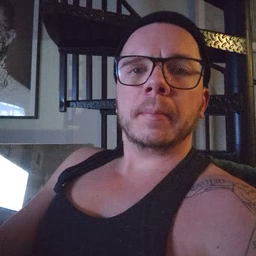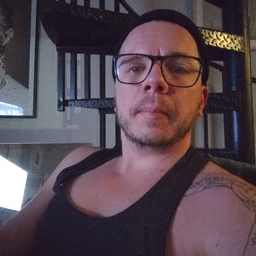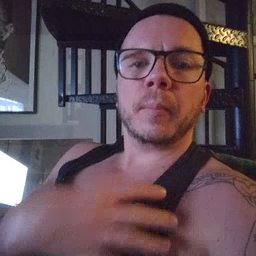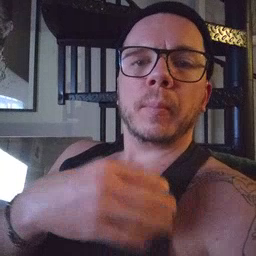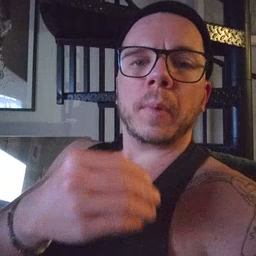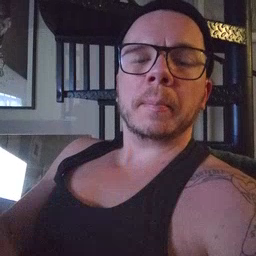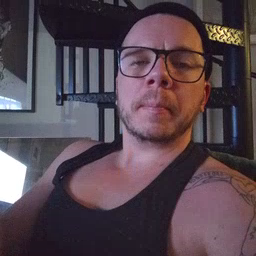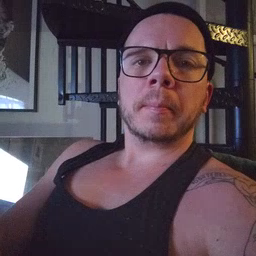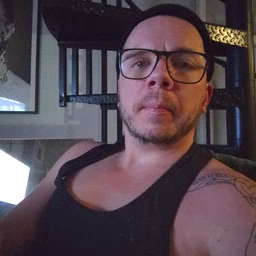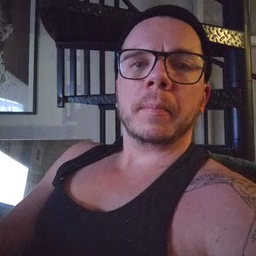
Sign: white